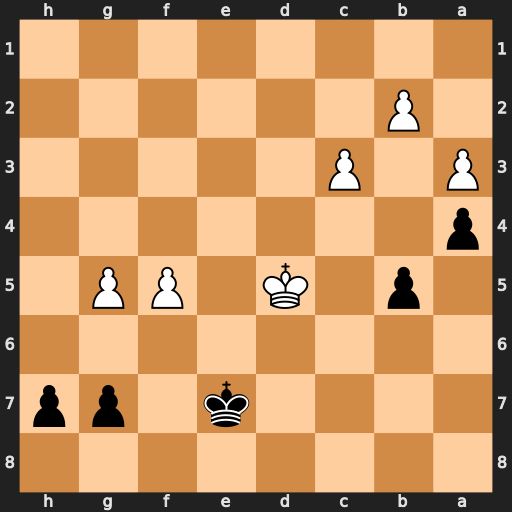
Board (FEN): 8/4k1pp/8/1p1K1PP1/p7/P1P5/1P6/8
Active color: b
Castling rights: -
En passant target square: -
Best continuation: h6 gxh6 gxh6 c4 bxc4 Kxc4 Kf6 Kd3 Kxf5